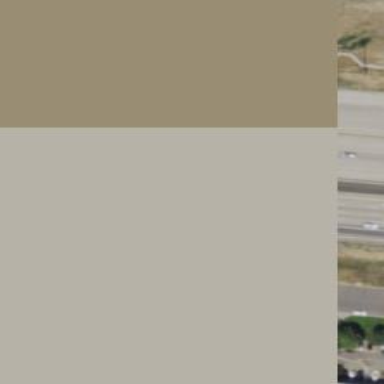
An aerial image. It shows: Motorway junction.